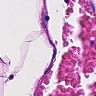
Metastatic tissue present: no